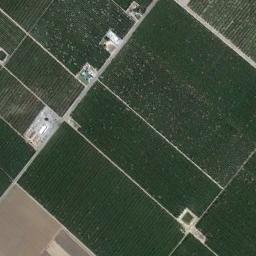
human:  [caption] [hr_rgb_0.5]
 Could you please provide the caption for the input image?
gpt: There are many crops in rectangular farmlands .

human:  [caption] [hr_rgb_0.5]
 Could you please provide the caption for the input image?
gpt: There are some green and bare rectangular farmland .

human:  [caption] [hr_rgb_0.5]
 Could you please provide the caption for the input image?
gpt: Eight or nine neatly arranged green rectangular farm fields .

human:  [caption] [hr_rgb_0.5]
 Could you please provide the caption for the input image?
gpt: Several green rectangular farmlands of different sizes are arranged in neat rows and some houses are surrounded by these farmlands .

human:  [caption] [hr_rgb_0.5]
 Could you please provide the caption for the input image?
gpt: There are some green rectangular farmlands .